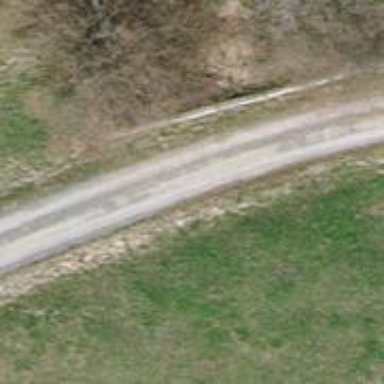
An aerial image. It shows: Residential road surfaced with fine gravel.